Interaction volume radius: 5 \u00c5
Interaction volume height: 20 \u00c5
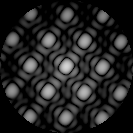
Disorder parameter: 0.03454